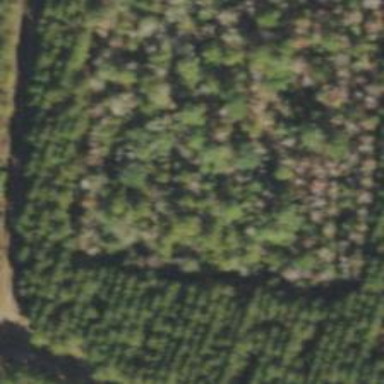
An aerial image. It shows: Mixed leaf woodland.